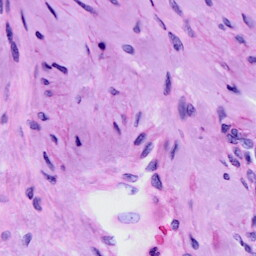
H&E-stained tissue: Cervix